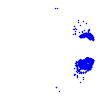
Particle: kaon